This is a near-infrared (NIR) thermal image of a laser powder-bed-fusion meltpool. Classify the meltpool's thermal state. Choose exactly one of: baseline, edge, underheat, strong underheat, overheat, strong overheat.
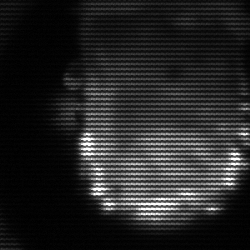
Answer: baseline